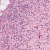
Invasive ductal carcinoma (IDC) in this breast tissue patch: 1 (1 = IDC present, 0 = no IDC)